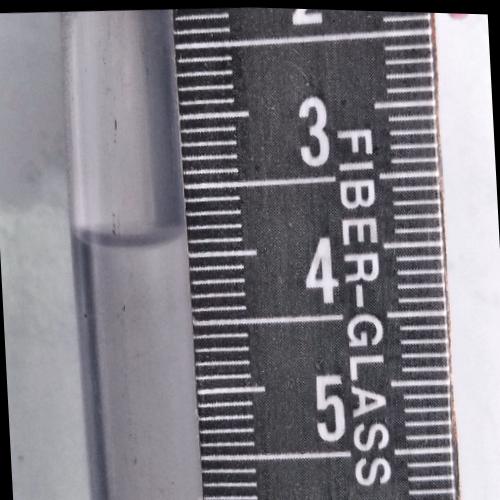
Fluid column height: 3.9 cm